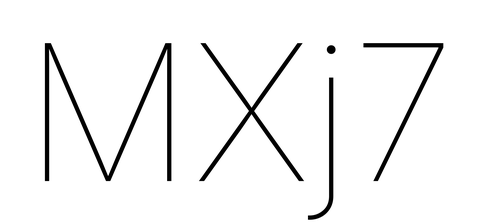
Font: Inter_Thin